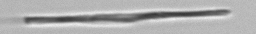
Label: fiber